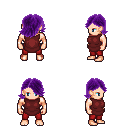
a pixel art fantasy rpg character, male body template, human, light skin, maroon tunic, red pants, purple swoop hairstyle, four views (front, back, left, right), 2x2 character sprite sheet, small pixel art, hard edges, no anti-aliasing